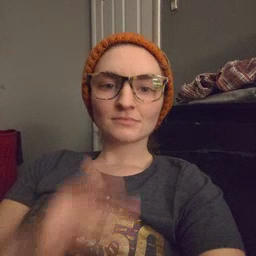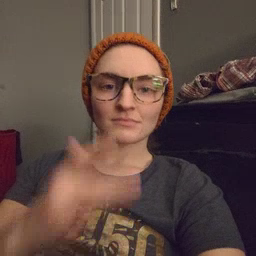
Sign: empty